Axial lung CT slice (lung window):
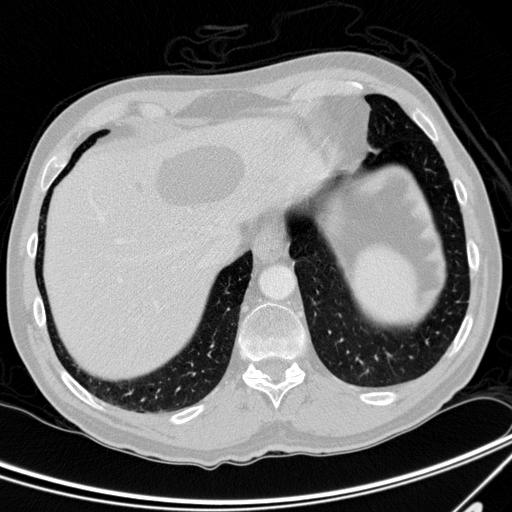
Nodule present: no